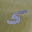
Label: 5